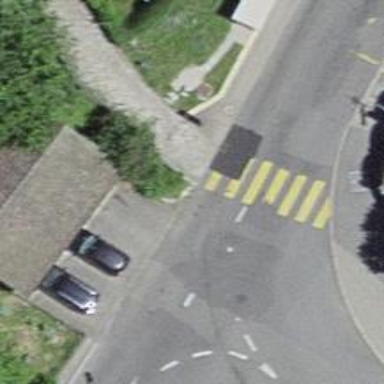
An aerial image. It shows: Uncontrolled footway crossing with zebra markings.